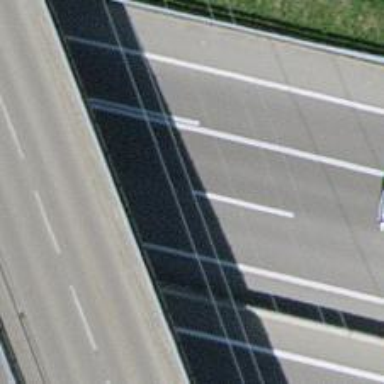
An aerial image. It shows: Asphalt motorway.